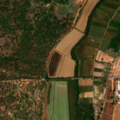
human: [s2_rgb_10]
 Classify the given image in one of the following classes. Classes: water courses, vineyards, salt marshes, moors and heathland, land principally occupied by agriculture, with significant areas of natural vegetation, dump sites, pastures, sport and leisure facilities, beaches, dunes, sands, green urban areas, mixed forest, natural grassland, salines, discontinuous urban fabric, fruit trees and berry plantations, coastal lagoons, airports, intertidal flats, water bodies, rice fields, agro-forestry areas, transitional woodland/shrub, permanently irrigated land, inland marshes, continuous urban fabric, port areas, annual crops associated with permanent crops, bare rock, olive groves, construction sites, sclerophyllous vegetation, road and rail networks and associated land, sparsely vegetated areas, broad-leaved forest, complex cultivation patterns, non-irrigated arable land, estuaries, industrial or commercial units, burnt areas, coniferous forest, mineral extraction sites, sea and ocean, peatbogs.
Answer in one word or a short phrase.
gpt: continuous urban fabric